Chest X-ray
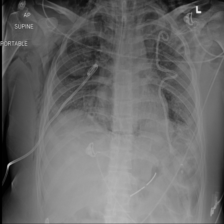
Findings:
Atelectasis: negative
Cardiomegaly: negative
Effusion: negative
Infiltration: negative
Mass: negative
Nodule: negative
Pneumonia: negative
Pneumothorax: negative
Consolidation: negative
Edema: negative
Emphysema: positive
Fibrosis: negative
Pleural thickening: negative
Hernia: negative